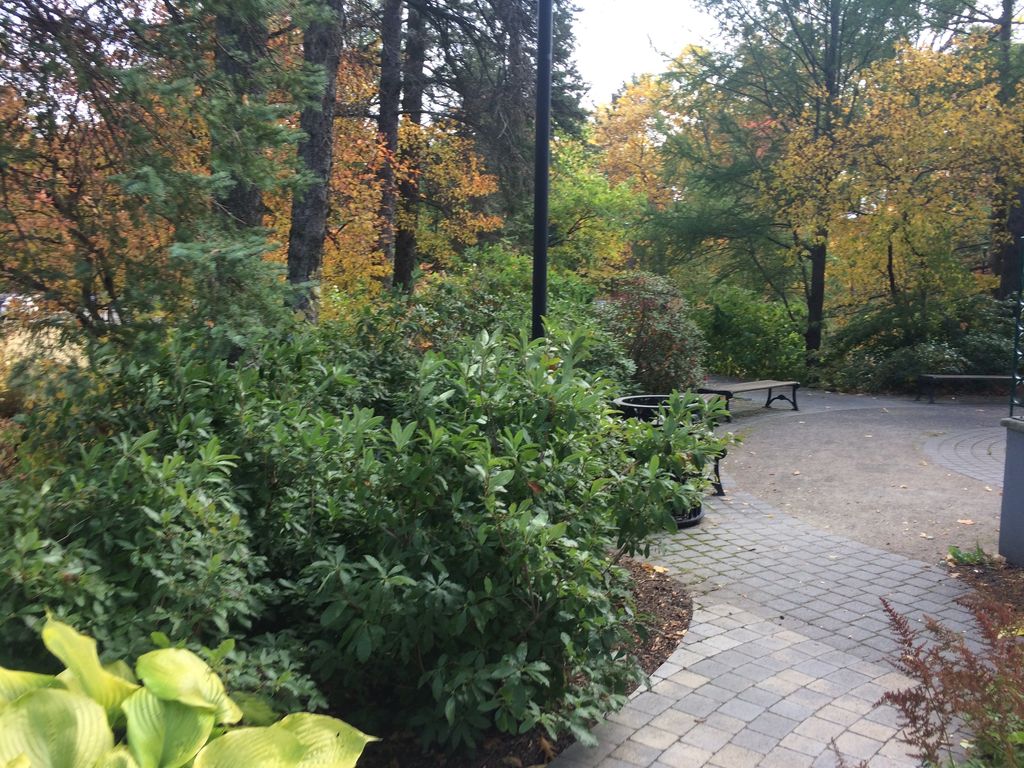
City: quebec_city